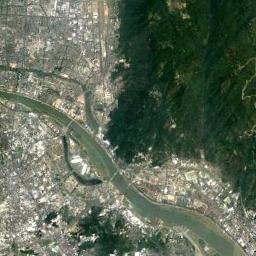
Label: river